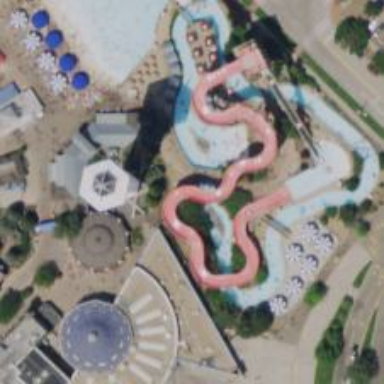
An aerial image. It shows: Bridge leading to water slide attraction.